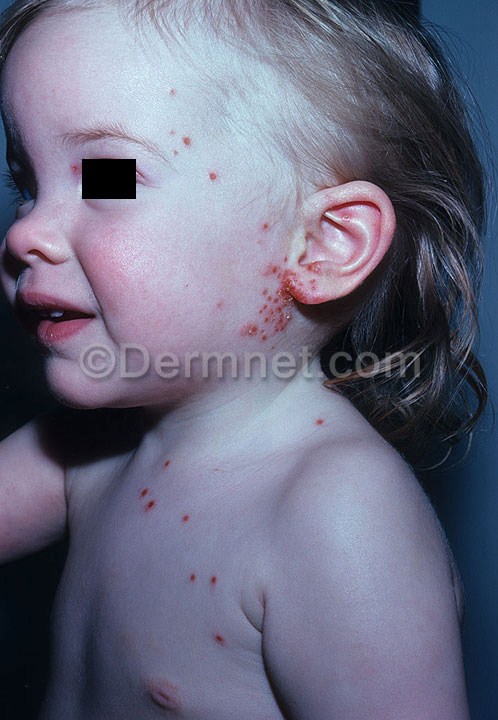
Disease: Warts Molluscum and other Viral Infections